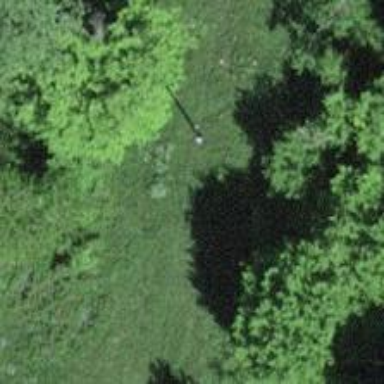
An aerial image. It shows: Power pole.